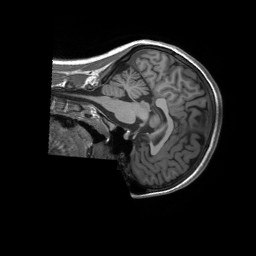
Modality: T1w
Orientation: sagittal
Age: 21
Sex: female
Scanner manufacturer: siemens
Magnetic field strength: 3 T
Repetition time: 2.3 s
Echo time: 0.00232 s